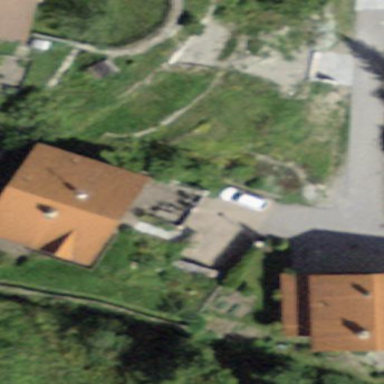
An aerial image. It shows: Simple house.